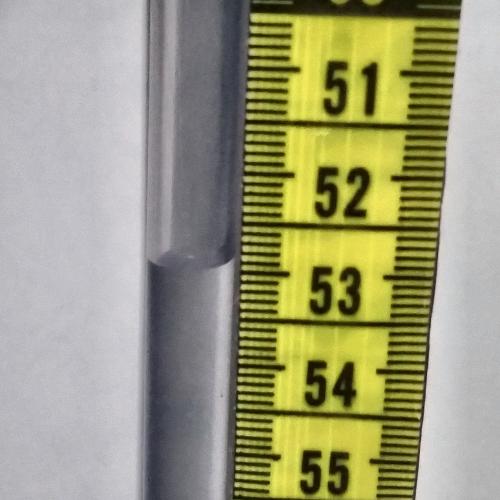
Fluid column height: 52.9 cm